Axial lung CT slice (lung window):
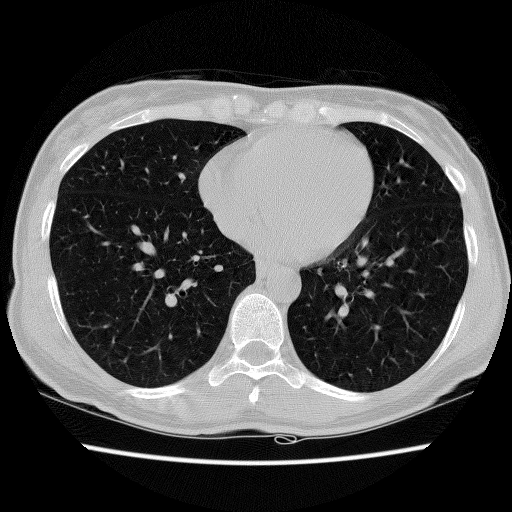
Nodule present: no